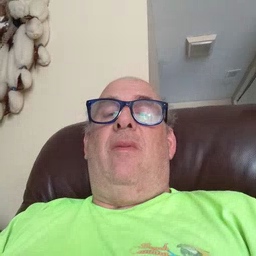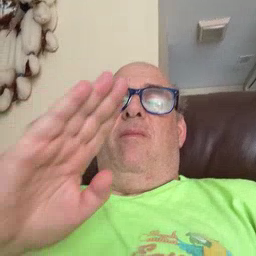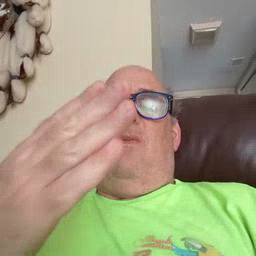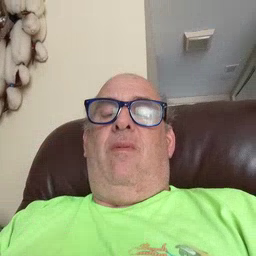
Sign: book